Interaction volume radius: 10 \u00c5
Interaction volume height: 25 \u00c5
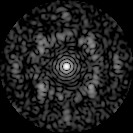
Disorder parameter: 0.6863